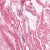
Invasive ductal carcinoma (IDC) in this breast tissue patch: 0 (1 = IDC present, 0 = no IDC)